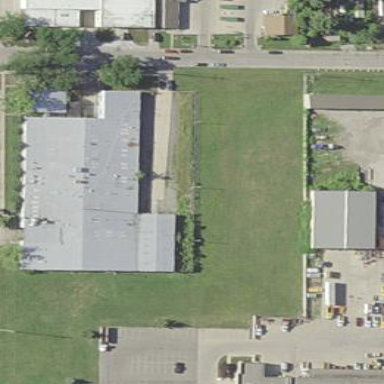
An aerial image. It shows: Storage rental shop located in building.